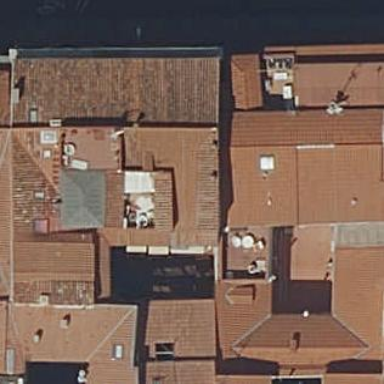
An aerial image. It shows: Yellow apartment building with brown roof.